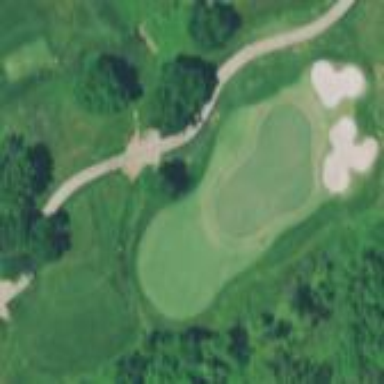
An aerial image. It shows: Area with grass used as rough in golf course.